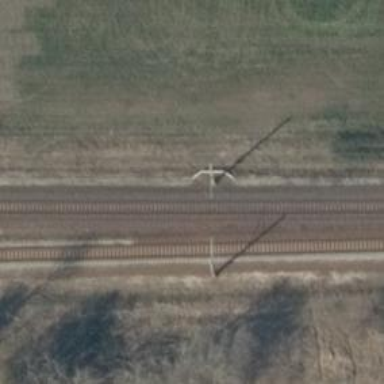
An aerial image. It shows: Milestone along the railway with catenary mast.